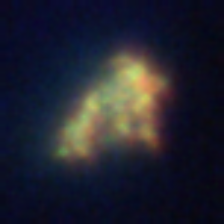
Taxon: Unknown_detritus
Group: Unknown